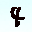
Label: 4